Question: I have a profile page for my users where they should be able to update their information. For now they can update their names but I also want phonenumbers, addresses, etc.

The code for updating the name of my user is
'''
class AccountPage(BaseRequestHandler):
def get(self):
self.render('accountpage.html', {'request': self.request, 'user': self.current_user,'loggedin': self.logged_in, 'session': self.auth.get_user_by_session(),})
def post(self):
user = self.current_user
user.name = self.request.POST['name']
user.put()
self.auth.set_session(
self.auth.store.user_to_dict(user))
self.render('accountpage.html', {'request': self.request, 'loggedin': self.logged_in,'user': self.current_user})
'''
But how can I use extra variables such as phonenumbers, address variable etc? The <URL> is an expando model. It did not work to just add the variables to the model:
'''
class User(model.Expando):
"""Stores user authentication credentials or authorization ids."""
#: The model used to ensure uniqueness.
unique_model = Unique
#: The model used to store tokens.
token_model = UserToken
created = model.DateTimeProperty(auto_now_add=True)
updated = model.DateTimeProperty(auto_now=True)
# ID for third party authentication, e.g. 'google:username'. UNIQUE.
auth_ids = model.StringProperty(repeated=True)
# Hashed password. Not required because third party authentication
# doesn't use password.
password = model.StringProperty()
phonenumber = model.StringProperty()
address = model.StringProperty()
'''
I use <URL> and I get this error msg from simpleauth:
'''
INFO 2015-07-20 06:09:34,426 authhandlers.py:78] user_dict | {'name': u'DAC', 'user_id': 5620703441190912, 'token': u'c9BbE72EmrgTDpG1Dl4tlo', 'token_ts': <PHONE>, 'cache_ts': <PHONE>, 'remember': 0}
ERROR 2015-07-20 06:09:34,437 authhandlers.py:42] 'phonenumber'
INFO 2015-07-20 06:09:34,445 module.py:812] default: "POST /account/ HTTP/1.1" 404 -
INFO 2015-07-20 06:09:34,501 module.py:812] default: "GET /favicon.ico HTTP/1.1" 200 450
'''
In my 'BaseRequestHandler' I have this cached_property that creates an object.
'''
@webapp2.cached_property
def current_user(self):
"""Returns currently logged in user"""
user_dict = self.auth.get_user_by_session()
logging.info('user_dict | %s ' % user_dict)
if user_dict:
return self.auth.store.user_model.get_by_id(user_dict['user_id'])
else:
return api.users.get_current_user()
'''
Then I tried changing the user model but I still get the 'ERR phone_number' when making these changes.
'''
class BaseRequestHandler(webapp2.RequestHandler):
class User(auth_models.User):
address = ndb.StringProperty(indexed=False)
phone_number = ndb.IntegerProperty(indexed=False)
def dispatch(self):
# Get a session store for this request.
self.session_store = sessions.get_store(request=self.request)
if self.request.host.find('.br') > 0:
i18n.get_i18n().set_locale('pt-br')
elif self.request.host.find('klok') > 0:
i18n.get_i18n().set_locale('sv')
elif self.request.host.find('business') > 0:
i18n.get_i18n().set_locale('en')
else:
lang_code_get = self.request.get('hl', None)
if lang_code_get is None:
lang_code = self.session.get('HTTP_ACCEPT_LANGUAGE', None)
lang_code_browser = os.environ.get('HTTP_ACCEPT_LANGUAGE')
if lang_code:
i18n.get_i18n().set_locale(lang_code)
if lang_code_browser and lang_code is None:
self.session['HTTP_ACCEPT_LANGUAGE'] = lang_code_browser
i18n.get_i18n().set_locale(lang_code_browser)
else:
i18n.get_i18n().set_locale(lang_code_get)
try:
# Dispatch the request.
logging.info('trying to dispatch')
webapp2.RequestHandler.dispatch(self)
except Exception, ex:
logging.error(ex)
self.error(404)
finally:
# Save all sessions.
self.session_store.save_sessions(self.response)
@webapp2.cached_property
def jinja2(self):
"""Returns a Jinja2 renderer cached in the app registry"""
return jinja2.get_jinja2(app=self.app)
@webapp2.cached_property
def session(self):
"""Returns a session using the default cookie key"""
return self.session_store.get_session()
@webapp2.cached_property
def auth(self):
return auth.get_auth()
@webapp2.cached_property
def session_store(self):
return sessions.get_store(request=self.request)
@webapp2.cached_property
def auth_config(self):
"""
..........Dict to hold urls for login/logout
......"""
return {'login_url': self.uri_for('login'),
'logout_url': self.uri_for('logout')}
@webapp2.cached_property
def current_user(self):
"""Returns currently logged in user"""
user_dict = self.auth.get_user_by_session()
logging.info('user_dict | %s ' % user_dict)
if user_dict:
return self.auth.store.user_model.get_by_id(user_dict['user_id'])
else:
return api.users.get_current_user()
'''
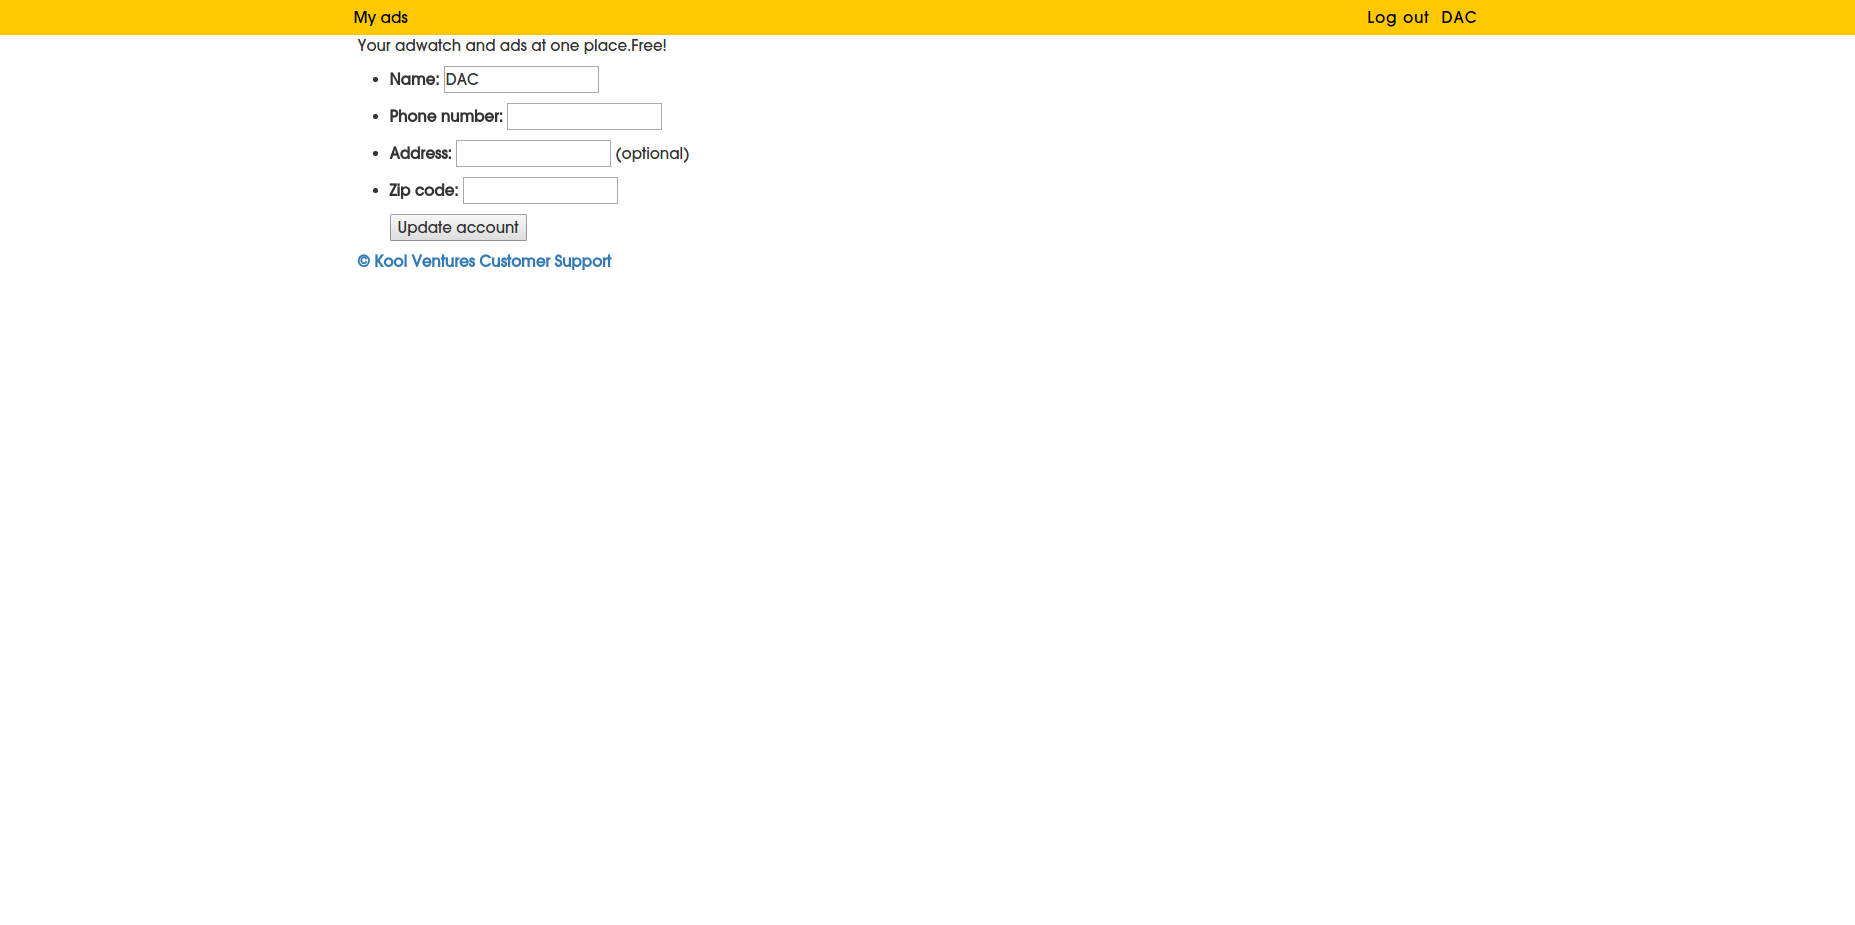
Answer: As mentioned in the comment above - you should NOT be making any changes in any of the built-in libraries, instead, you can extend them and then add any additional code/properties you need.
So first, you'd need to define your own 'User' model, which would look simmilar to this:
'''
from google.appengine.ext import ndb
import webapp2_extras.appengine.auth.models as auth_models
class User(auth_models.User):
address = ndb.StringProperty(indexed=False)
phone_number = ndb.IntegerProperty(indexed=False)
'''
You are only adding the new properties you need or the ones you need to override, so no 'created' / 'updated' / etc as they're inherited from the model you were referring to.
You then need to work with this model inside your 'BaseRequestHandler' class (I'm not sure what the line 'self.current_user' does, you might need to include the code for that as well).
You can also read this article to get some more ideas: <URL>